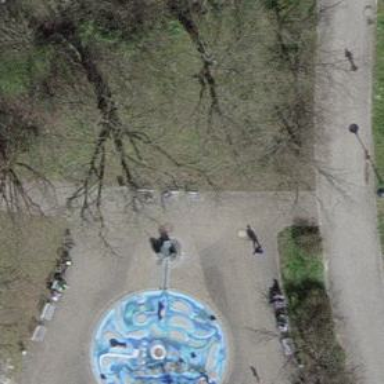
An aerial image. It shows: Bench.